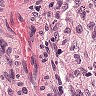
Metastatic tissue present: no